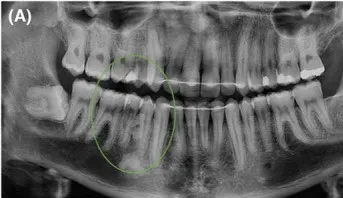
(A) panoramic radiograph after the end of orthodontic treatment.
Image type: radiology (x_ray)